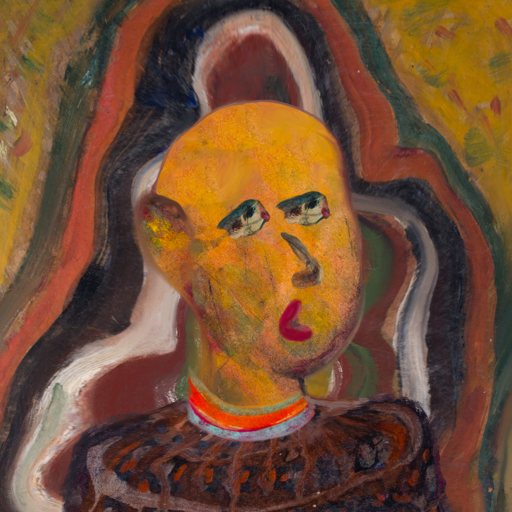
Background: AfterRaid, Head And Neck Side: Gypsy_Mother, Face Side: Pipe, Bust: Hypocrite, Hair Side: Blank, Head Accessory: Blank, Second Necklace: Blank, Necklace: Sisters, Baby: Blank